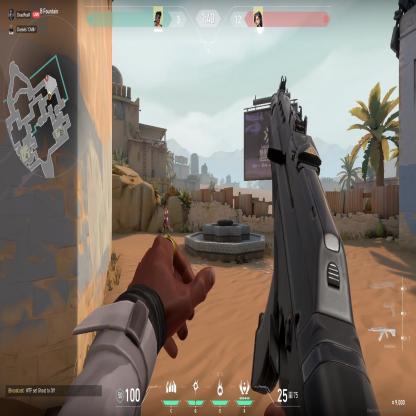
Label: enemy